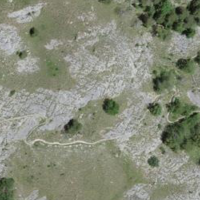
EUNIS habitat code: 45
Species observed at this site:
Satyrus ferula
Turdus viscivorus
Lacerta agilis